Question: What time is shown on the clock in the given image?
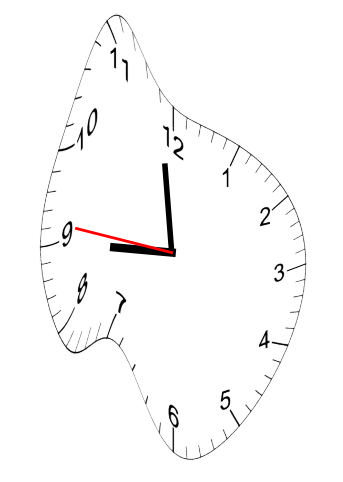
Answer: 08:58:46